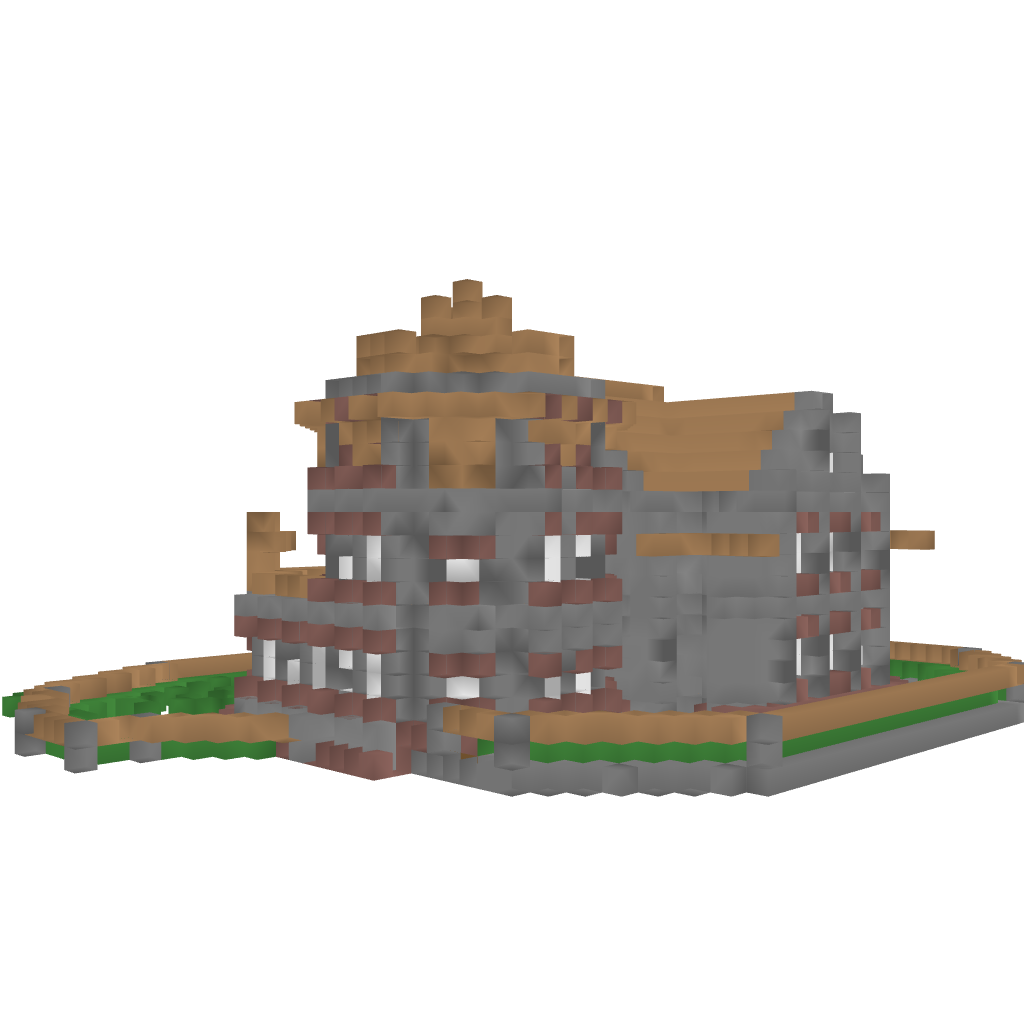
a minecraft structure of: Brick Cottage high quality